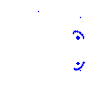
Particle: kaon